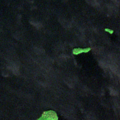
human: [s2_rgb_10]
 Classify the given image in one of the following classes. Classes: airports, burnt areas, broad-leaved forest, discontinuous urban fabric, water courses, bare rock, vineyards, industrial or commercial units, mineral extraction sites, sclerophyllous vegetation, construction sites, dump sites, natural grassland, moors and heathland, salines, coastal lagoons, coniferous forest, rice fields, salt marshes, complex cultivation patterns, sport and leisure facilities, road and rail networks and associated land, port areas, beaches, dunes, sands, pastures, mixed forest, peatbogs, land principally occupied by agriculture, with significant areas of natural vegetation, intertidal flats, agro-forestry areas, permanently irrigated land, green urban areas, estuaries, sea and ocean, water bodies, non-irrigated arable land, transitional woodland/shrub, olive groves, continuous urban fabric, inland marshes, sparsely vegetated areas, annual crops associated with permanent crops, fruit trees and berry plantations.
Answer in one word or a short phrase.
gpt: mixed forest, water bodies